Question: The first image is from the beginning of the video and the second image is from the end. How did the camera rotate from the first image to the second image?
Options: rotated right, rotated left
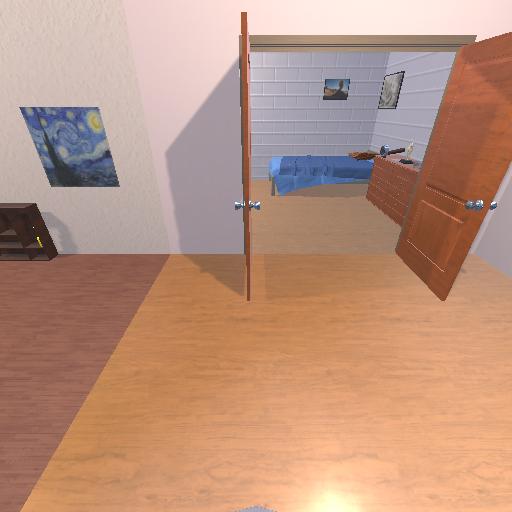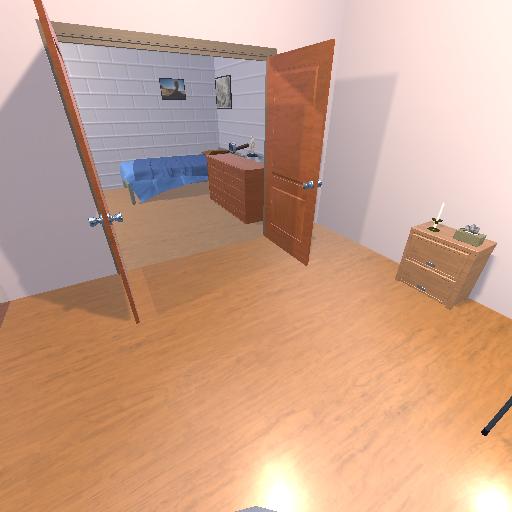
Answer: rotated right